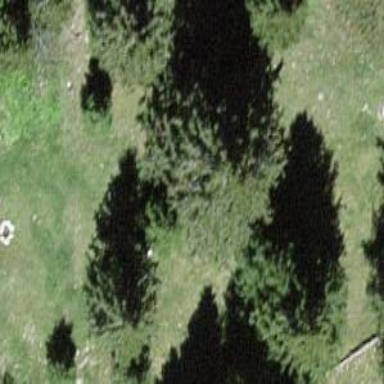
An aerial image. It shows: Needle-leaved tree in natural setting.